Question: I want to have a servcie called 'FeatureRegistry' with whom all features are registering. The registering features have a dependency on the FeatureRegistry (and not vice versa).
How i did it right now was:
'''
angular.module('app').factory('FeatureRegistry', function(){
var FeatureRegistry = new Object();
FeatureRegistry.features = new Array();
FeatureRegistry.registerFeature = function(feature){
FeatureRegistry.features.push(feature);
}
return FeatureRegistry;
}
angular.module('app').factory('Feature', function(FeatureRegistry){
var Feature = new Object();
FeatureRegistry.registerFeature(Feature);
return Feature;
}
'''
But the feature never seems to register.
If I look up in the FeatureRegistry in features.
I tested it with a FeatureController:
'''
angular.module('app').controller('FeatureController',
function($scope, FeatureRegistry){
$scope.features = FeatureRegistry.features;
return this; // not sure if a return is necessary
}
'''
---
So now I know that services are lazy loaded and only instantiated when they are injected. But that is counter-intuitive with the application I want to achieve, because the features are supposed to be in there separate files and folders and I don't want to change the dependencies of 'FeatureRegistry' anytime a new feature gets added.
---
EDIT 2:
Now I made a diagram to show how the structure should look:

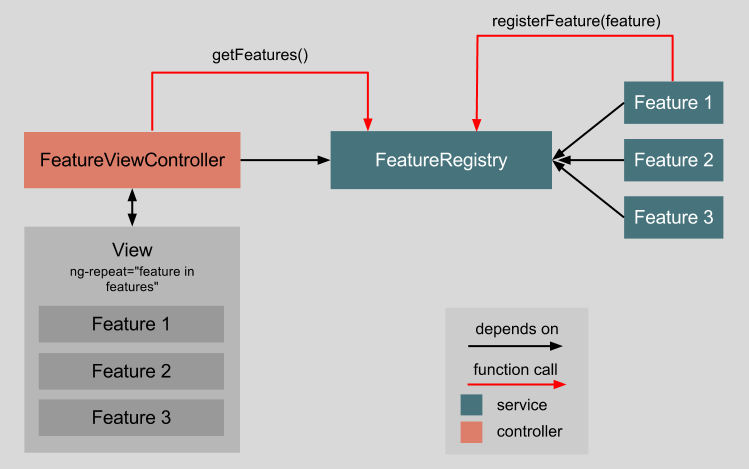
Answer: You need to inject 'Feature' somewhere, otherwise it won't be instantiated. E.g.,
'''
app.controller('MainCtrl', function($scope, FeatureRegistry, Feature) {
'''
<URL>